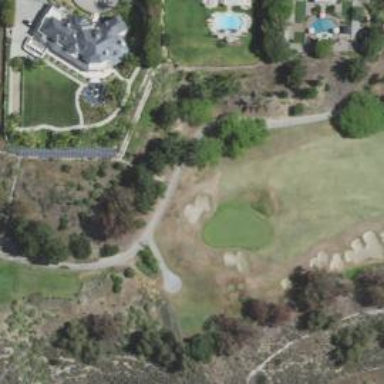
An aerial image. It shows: Golf tee.